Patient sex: M
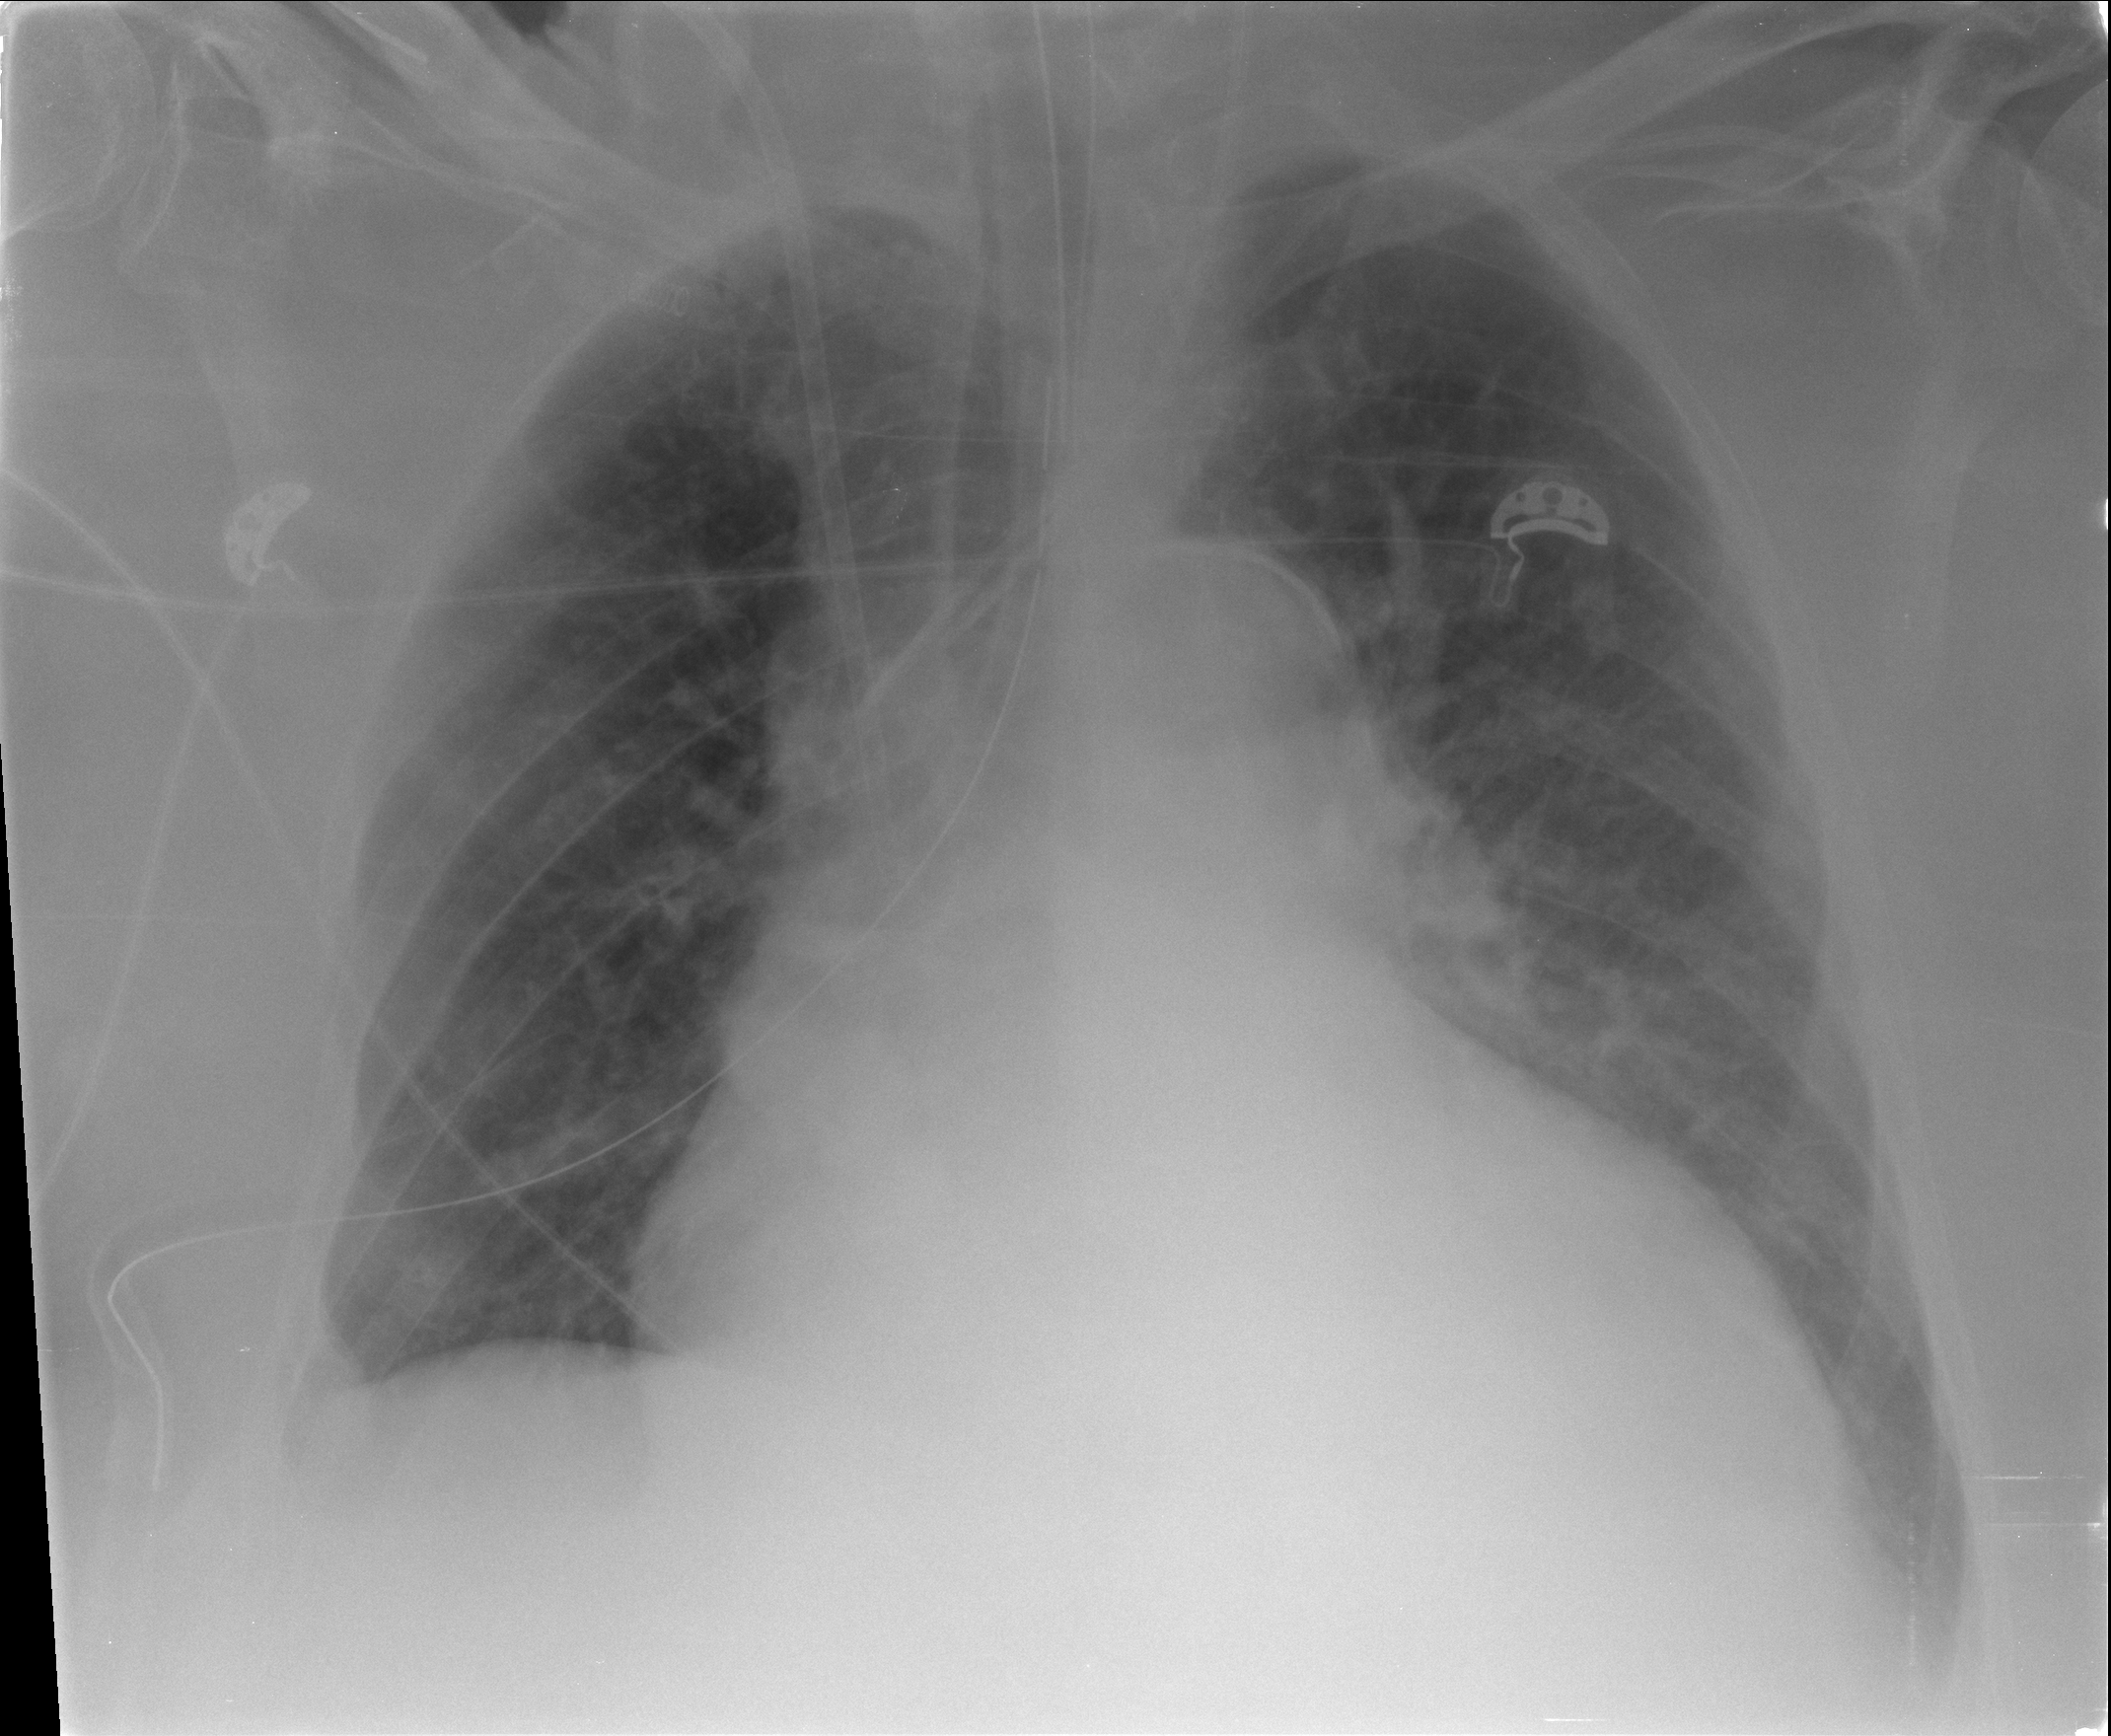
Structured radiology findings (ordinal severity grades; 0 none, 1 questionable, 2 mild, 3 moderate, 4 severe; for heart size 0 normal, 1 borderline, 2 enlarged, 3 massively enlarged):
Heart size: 3
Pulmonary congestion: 2
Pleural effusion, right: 2
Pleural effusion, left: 1
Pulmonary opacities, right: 2
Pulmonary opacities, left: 0
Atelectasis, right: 2
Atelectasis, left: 2